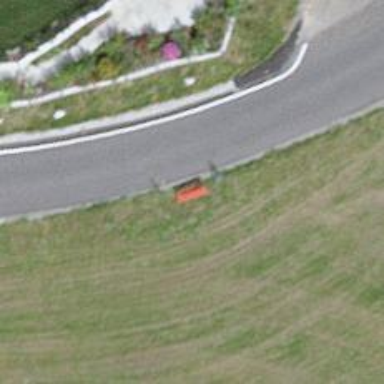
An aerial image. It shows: Red bench.